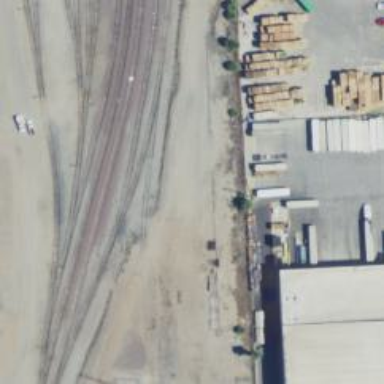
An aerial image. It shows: Railway yard used for servicing trains.